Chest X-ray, PA view. Patient: 27 years old, sex M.
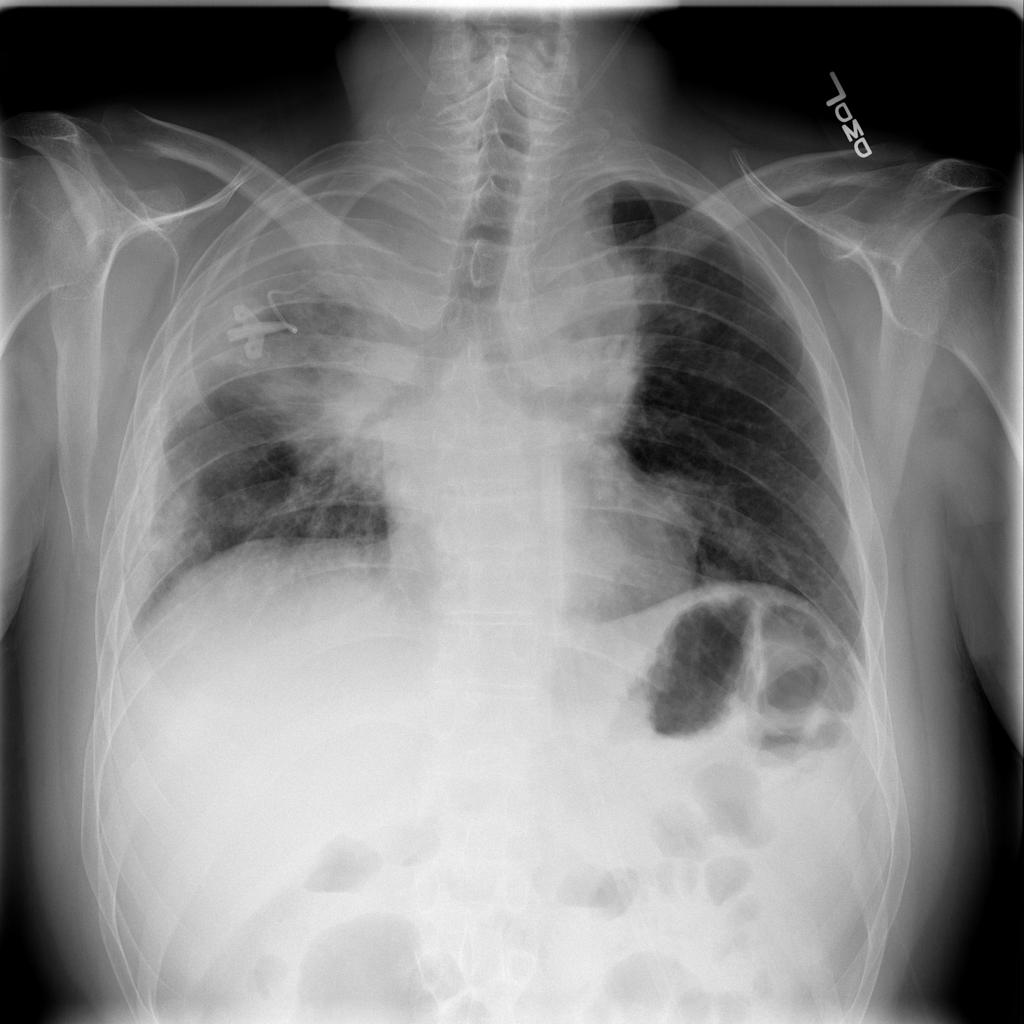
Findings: Infiltration, Mass